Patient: sex M, age 60
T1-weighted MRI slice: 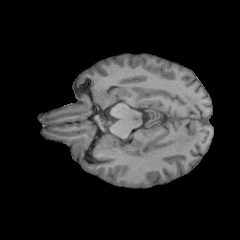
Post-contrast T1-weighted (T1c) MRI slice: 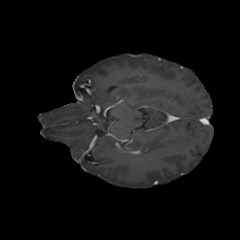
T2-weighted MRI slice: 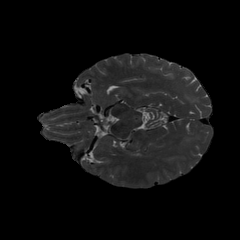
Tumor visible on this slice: no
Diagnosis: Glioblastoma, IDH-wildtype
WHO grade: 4